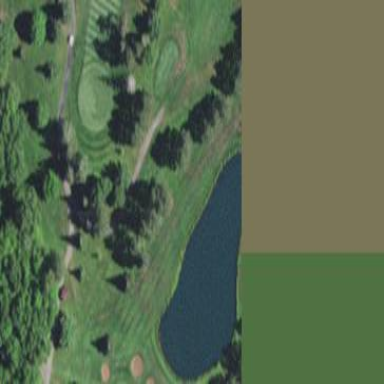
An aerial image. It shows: Rough area on grassy golf course.